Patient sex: M
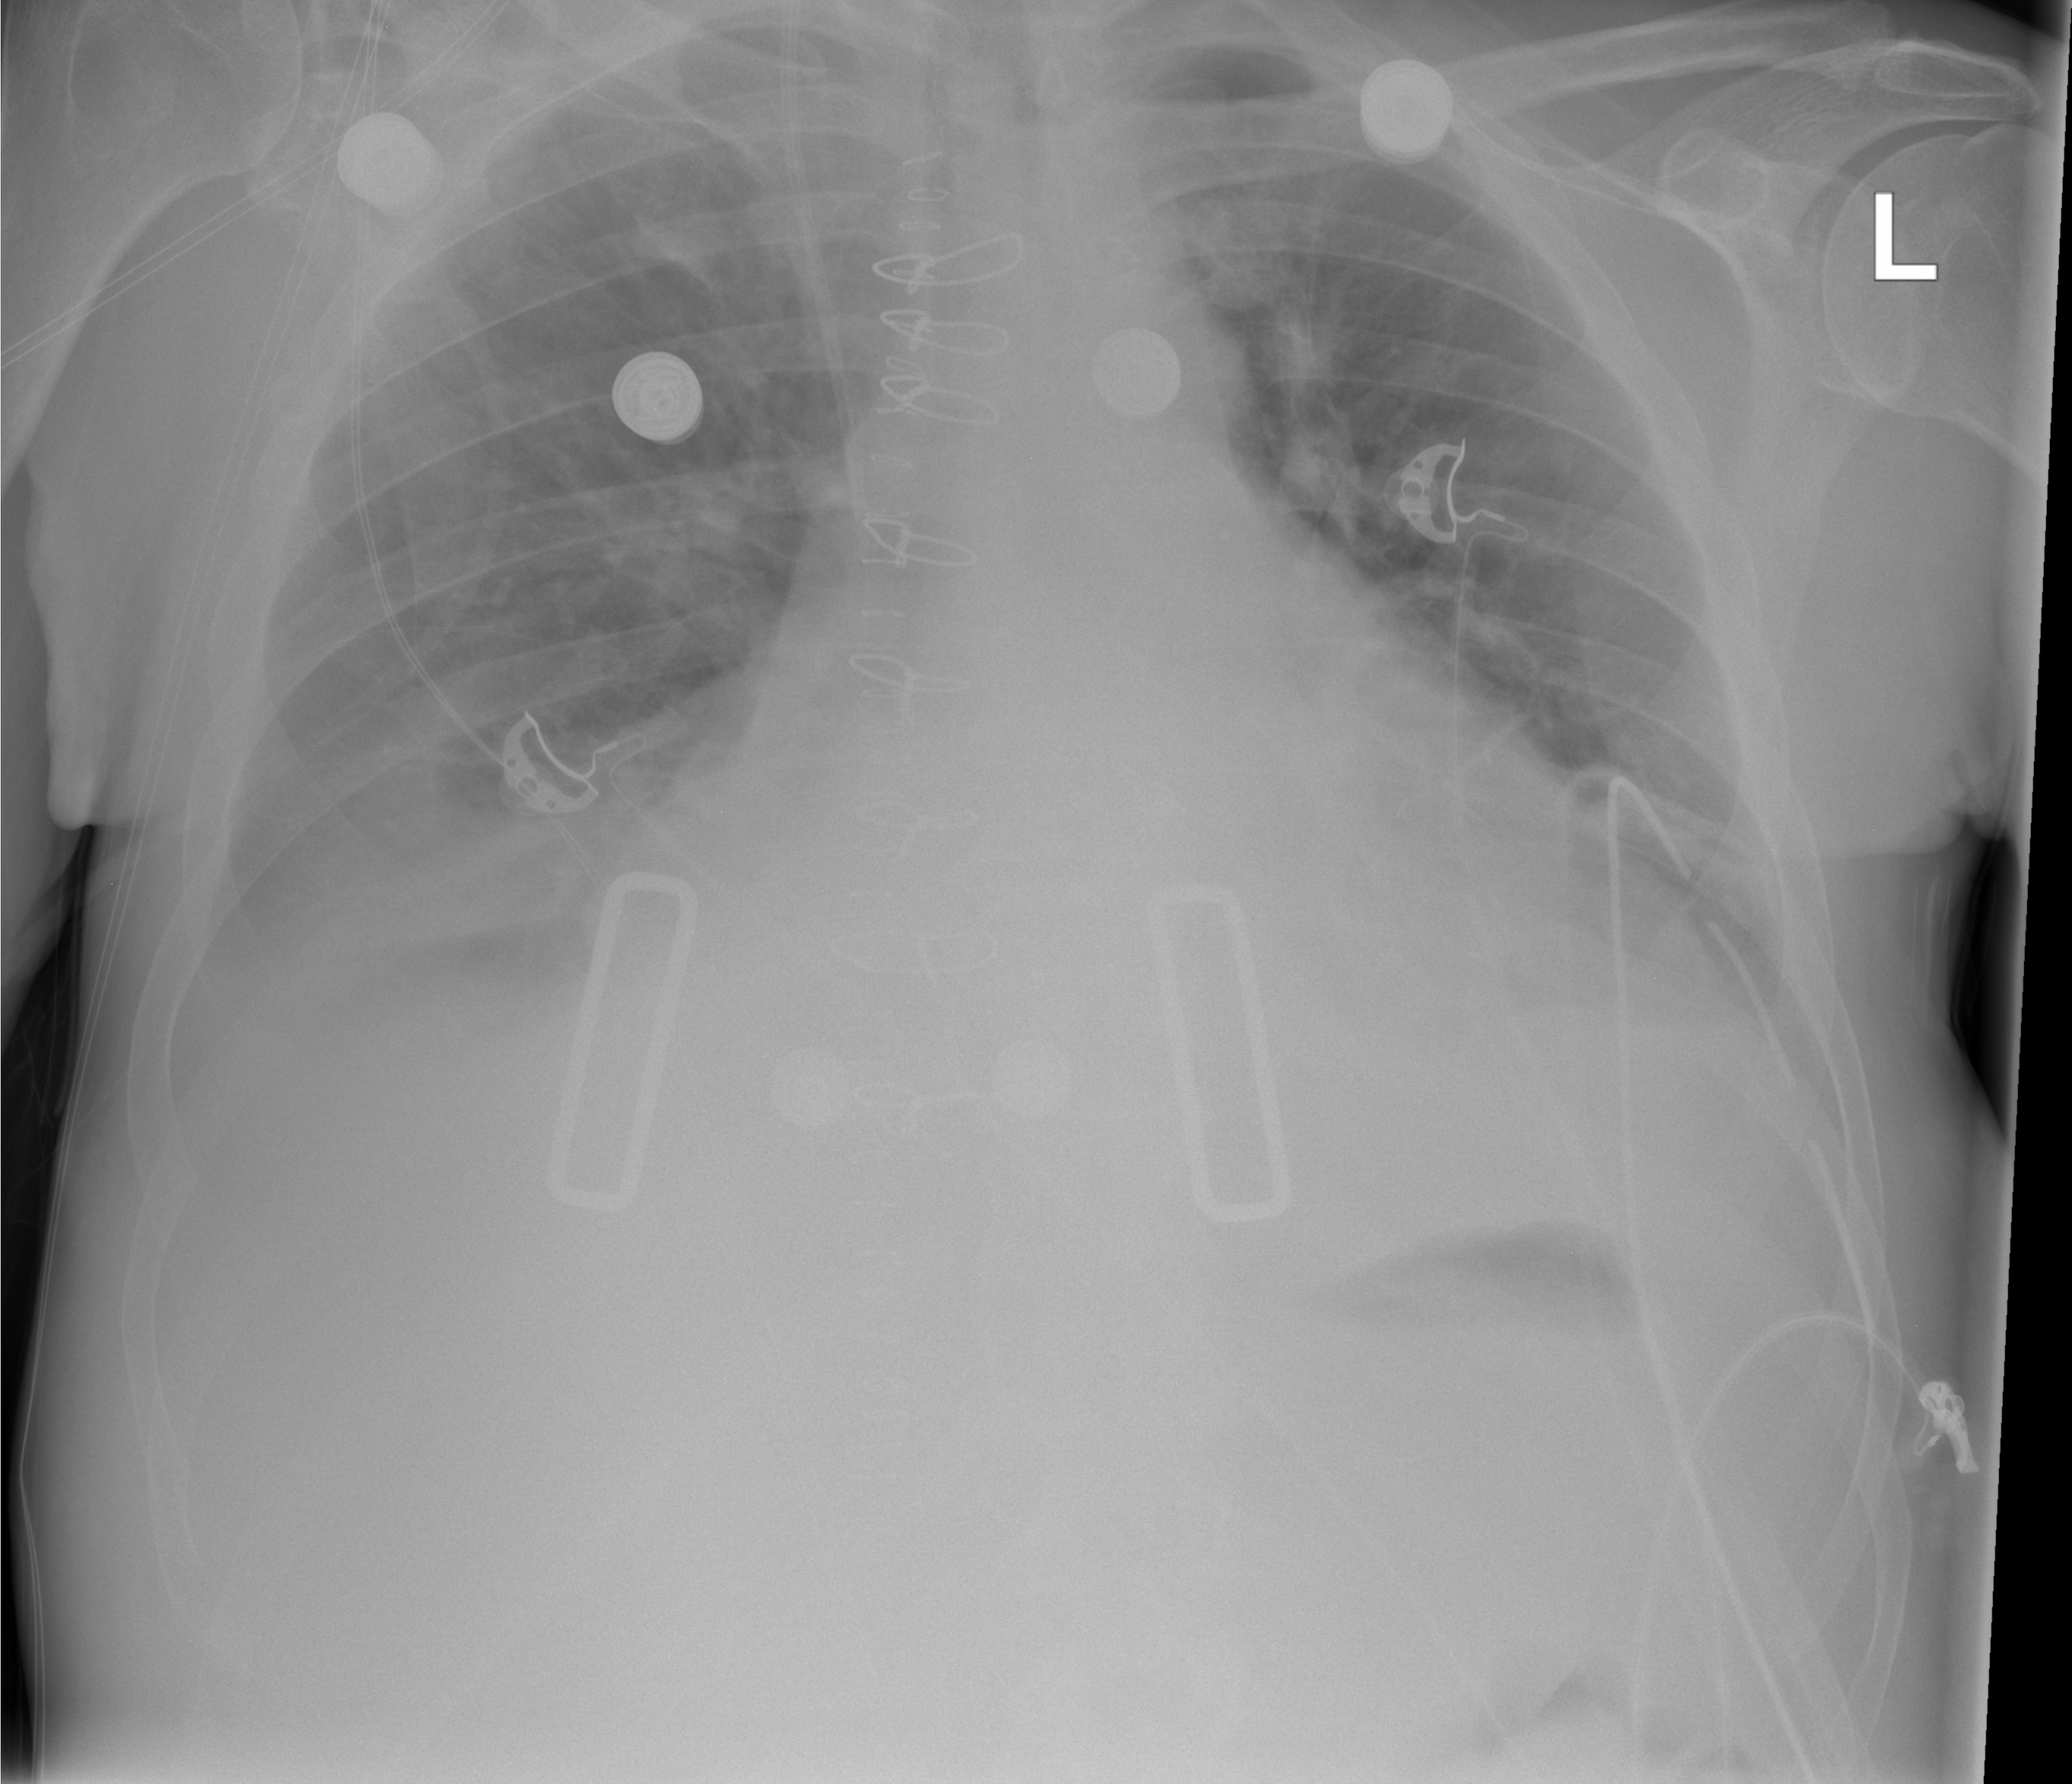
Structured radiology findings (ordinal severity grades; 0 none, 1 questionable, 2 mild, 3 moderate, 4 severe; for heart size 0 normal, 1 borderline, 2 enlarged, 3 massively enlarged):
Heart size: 2
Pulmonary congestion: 2
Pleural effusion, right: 2
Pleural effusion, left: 2
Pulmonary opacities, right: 0
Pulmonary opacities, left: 0
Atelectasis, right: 2
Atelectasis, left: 2